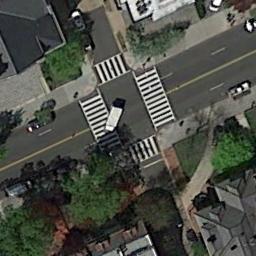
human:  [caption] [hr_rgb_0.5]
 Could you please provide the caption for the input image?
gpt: There are several moving vehicles on the road at the intersection, With many buildings and some trees around the intersection .

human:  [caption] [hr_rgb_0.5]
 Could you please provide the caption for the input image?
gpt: There is a white building beside the intersection .

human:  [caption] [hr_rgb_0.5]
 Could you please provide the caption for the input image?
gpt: There are many trees near the intersection .

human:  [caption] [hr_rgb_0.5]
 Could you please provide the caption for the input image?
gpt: An intersection with some crosswalks located in a residential area with some trees .

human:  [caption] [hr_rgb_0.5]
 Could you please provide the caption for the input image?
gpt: There are some trees and buildings around the intersection .